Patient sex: M
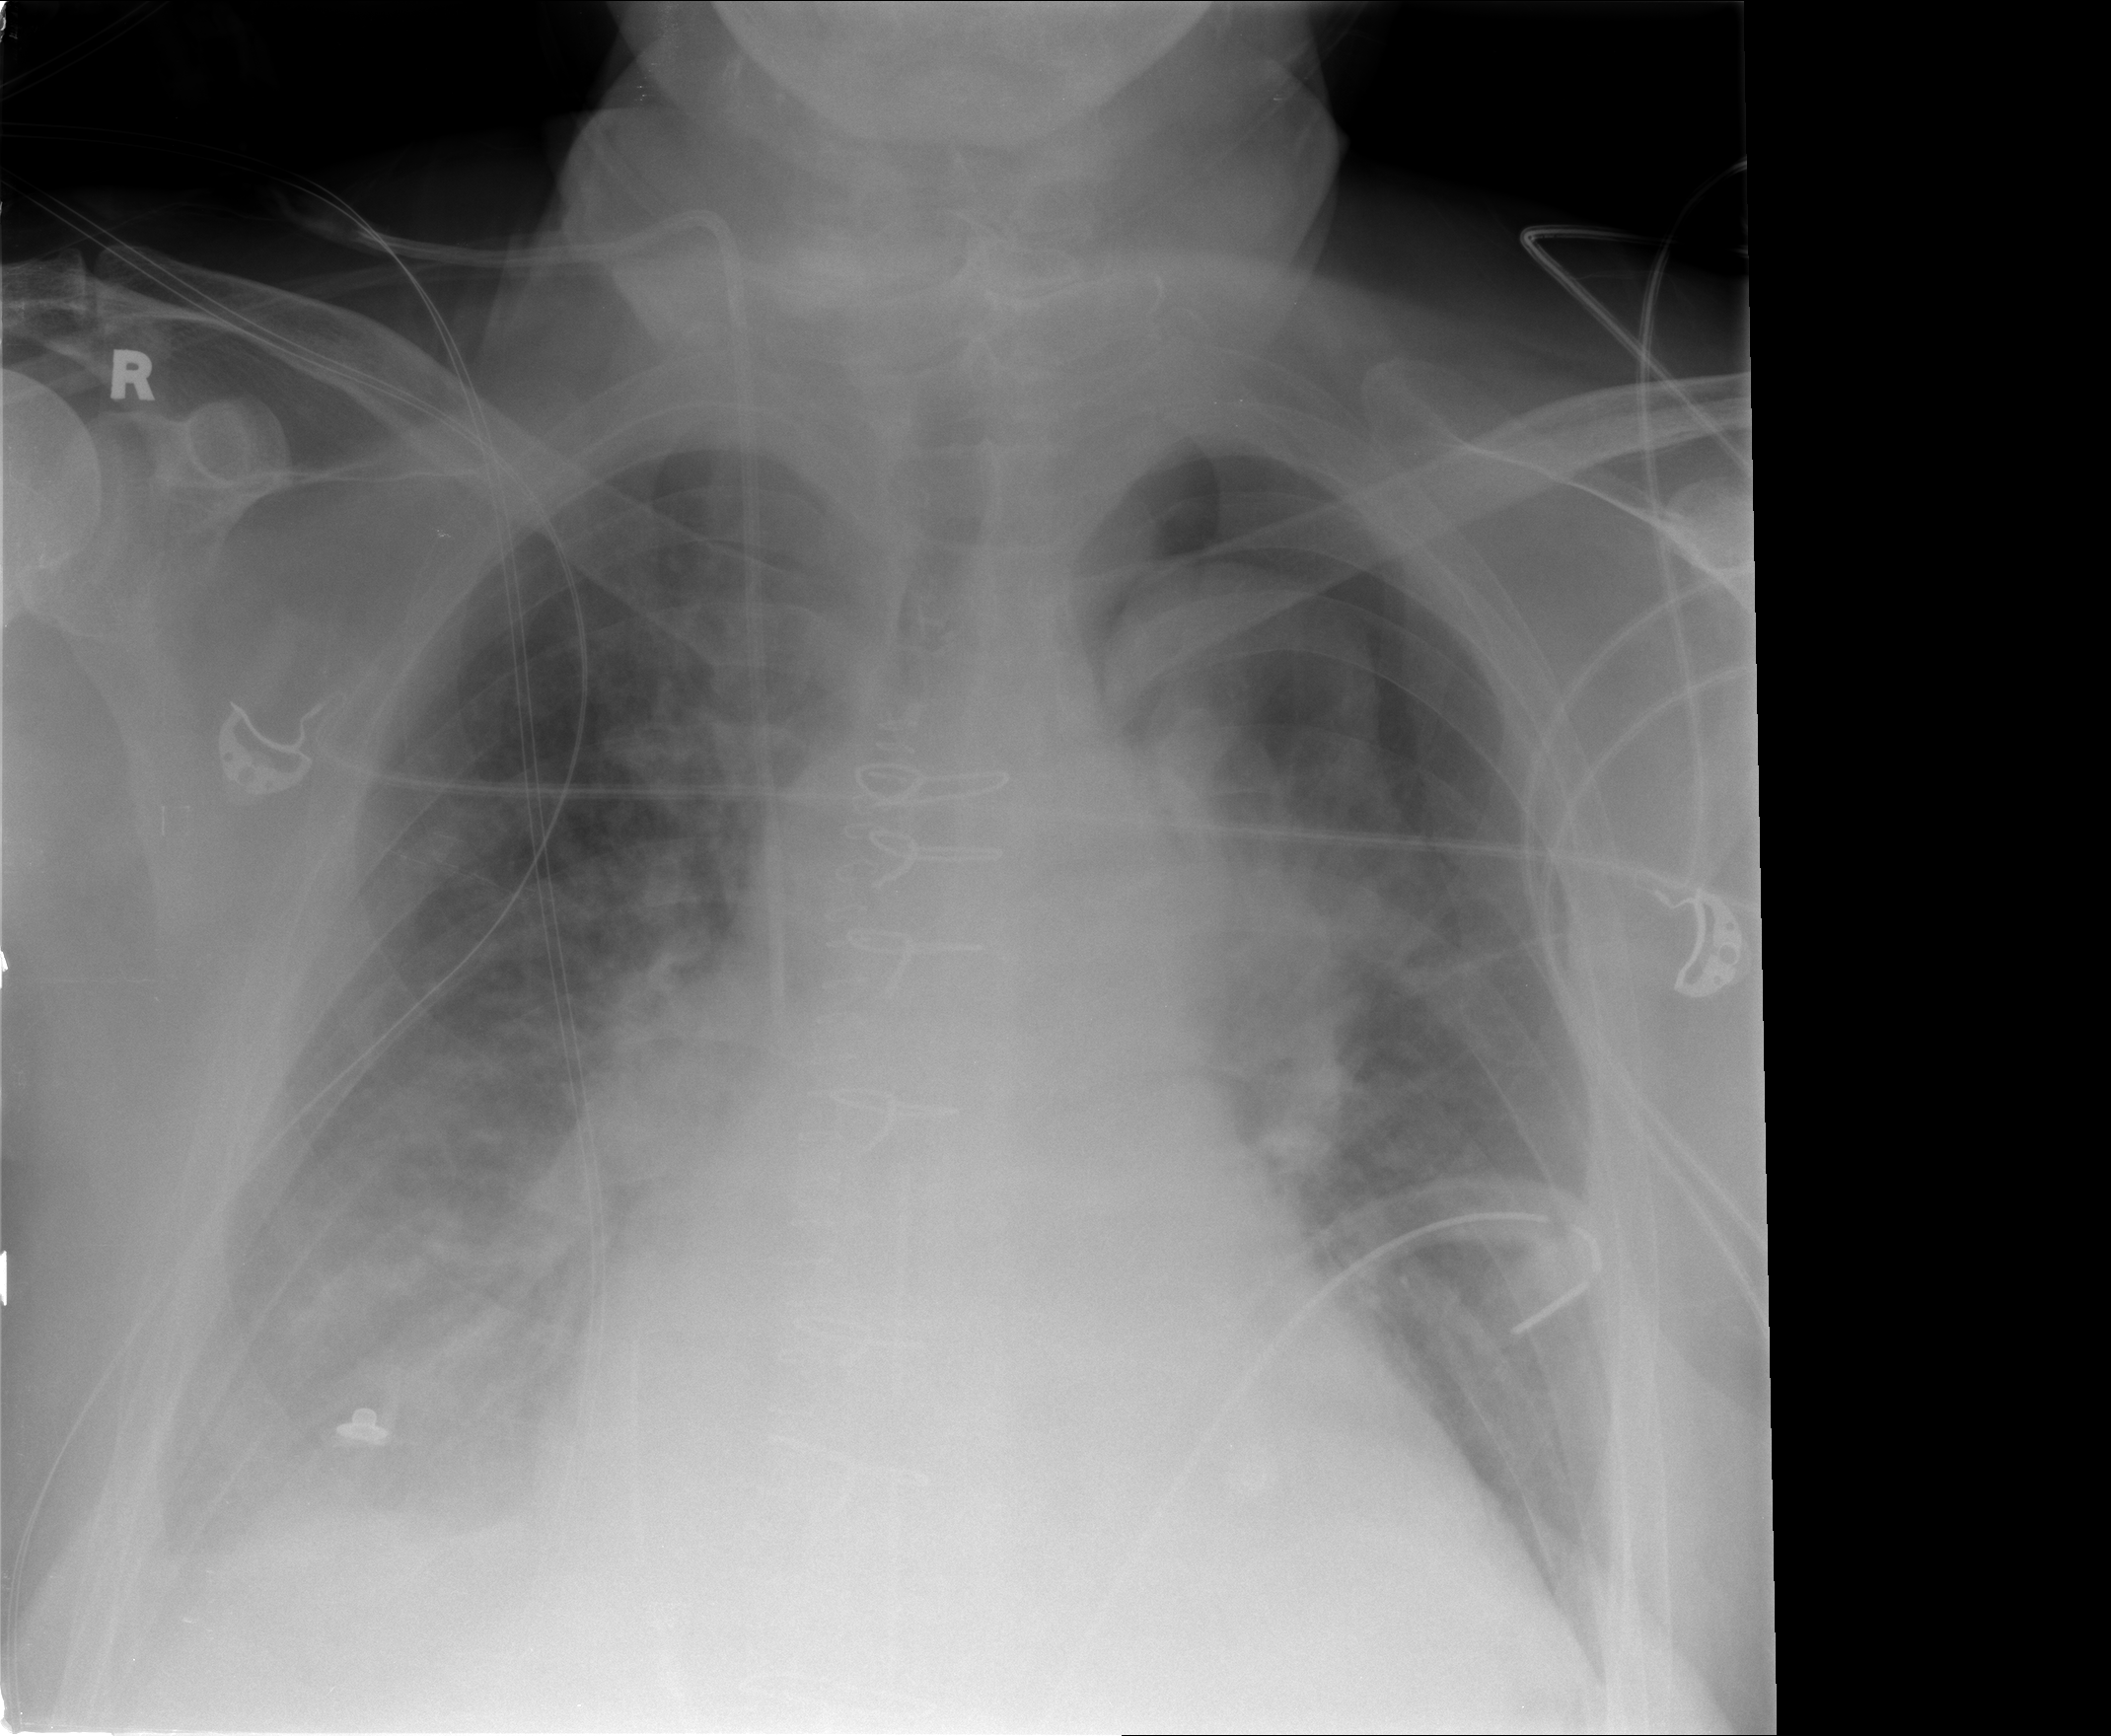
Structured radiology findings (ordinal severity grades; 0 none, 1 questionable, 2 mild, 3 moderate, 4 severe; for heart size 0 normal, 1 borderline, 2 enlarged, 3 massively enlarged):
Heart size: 2
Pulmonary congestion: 2
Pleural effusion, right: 2
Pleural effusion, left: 0
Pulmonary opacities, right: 2
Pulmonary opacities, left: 2
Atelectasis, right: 2
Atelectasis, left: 2